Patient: sex M, age 64
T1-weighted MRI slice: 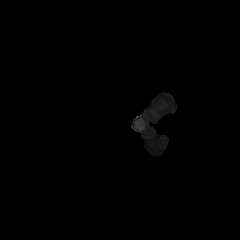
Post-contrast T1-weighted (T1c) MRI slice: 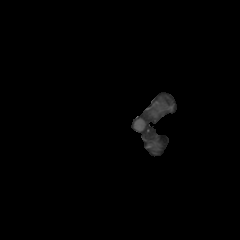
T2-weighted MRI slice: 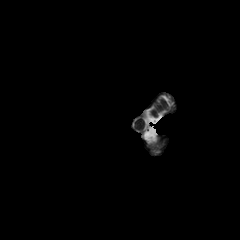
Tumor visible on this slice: no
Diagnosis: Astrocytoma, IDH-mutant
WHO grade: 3